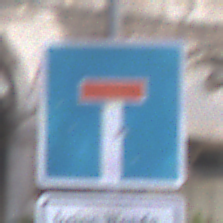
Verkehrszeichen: Sackgasse
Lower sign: HinweisGeaenderteVorfahrtVerkehrsfuehrungVerkehrsregelung3
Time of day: SunriseSunset
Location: Outdoor (Urban)
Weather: PartlyCloudy
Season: NotSpecified
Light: Natural